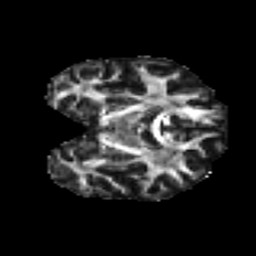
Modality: FA
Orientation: coronal
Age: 29
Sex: female
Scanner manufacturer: ge
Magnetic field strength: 3 T
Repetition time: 7.8 s
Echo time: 0.0606 s